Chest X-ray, PA view. Patient: 87 years old, sex M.
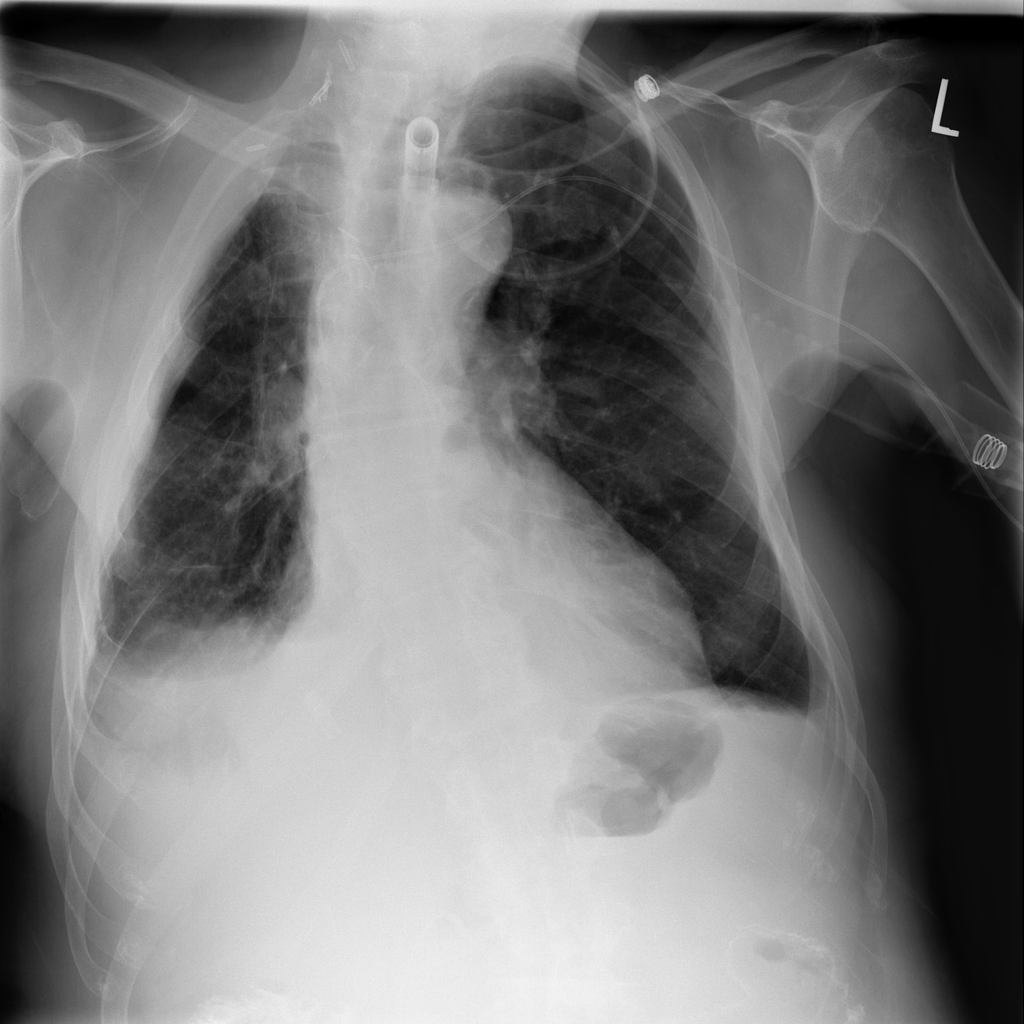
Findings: No Finding